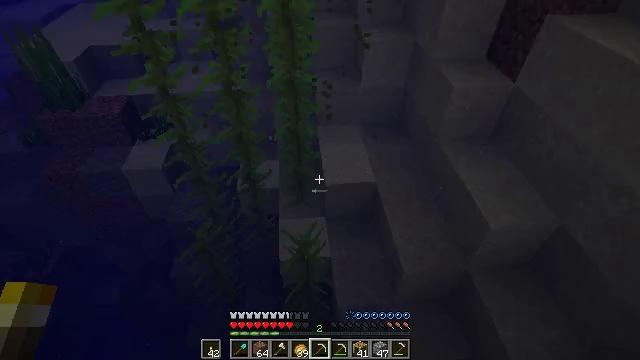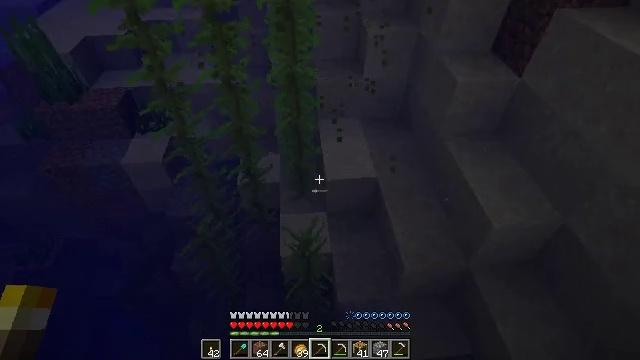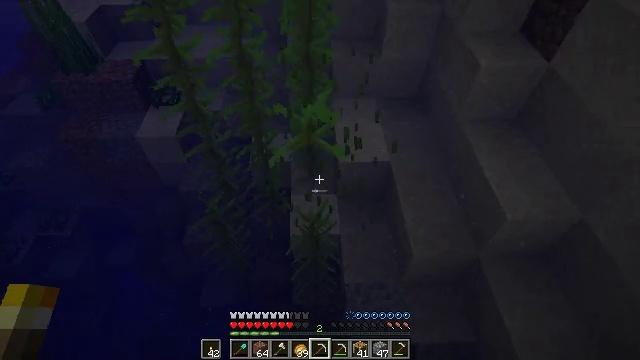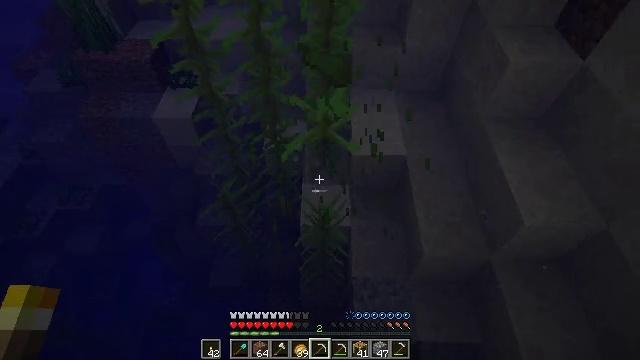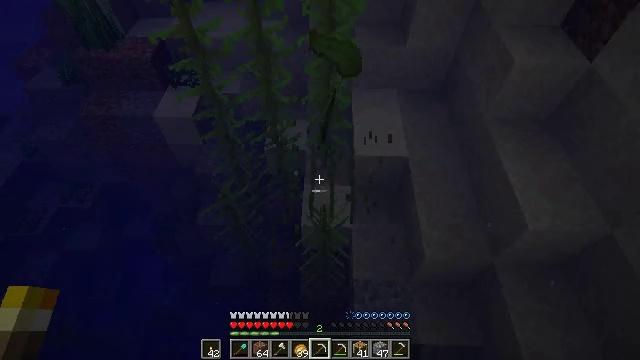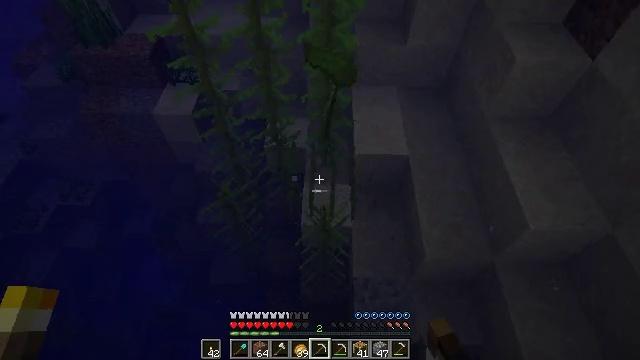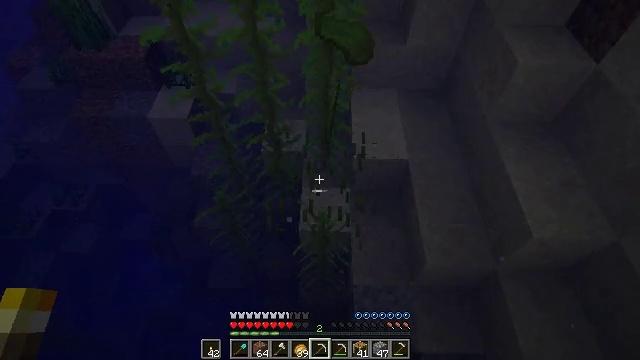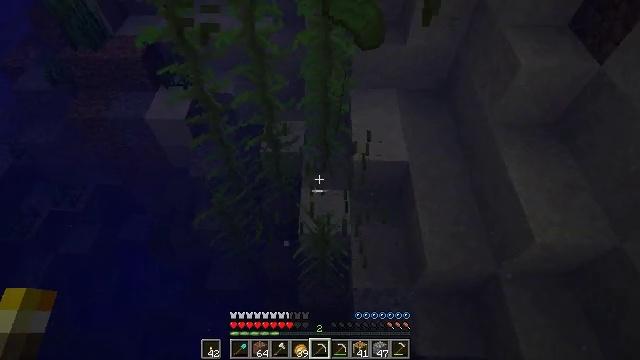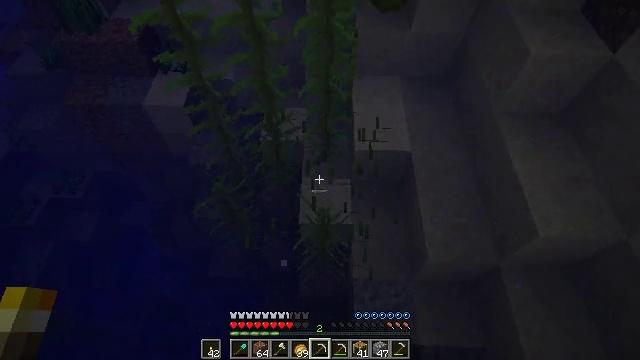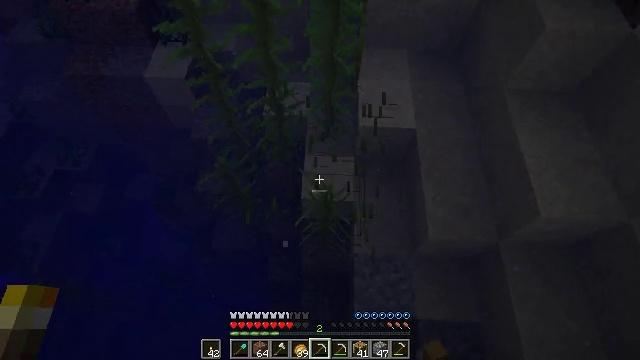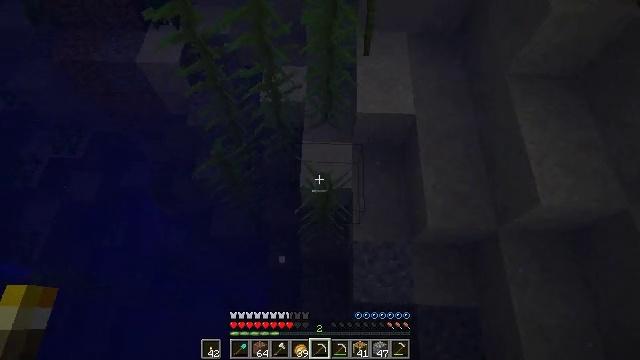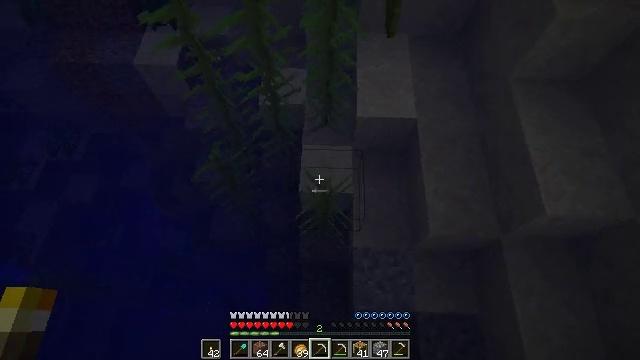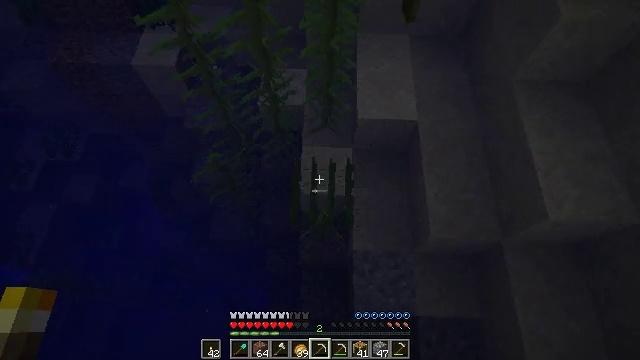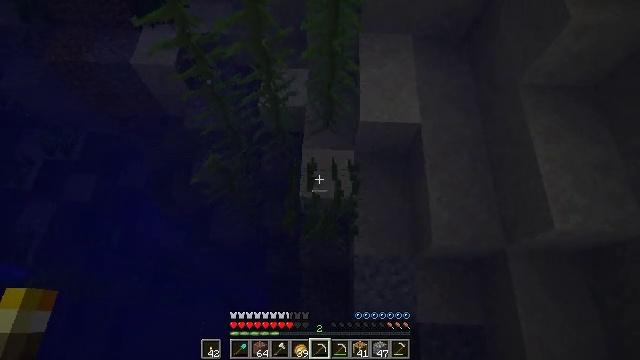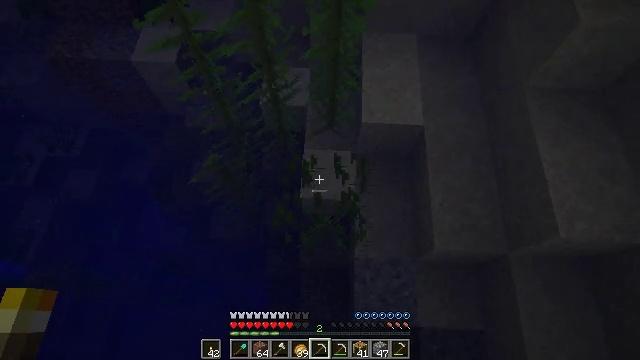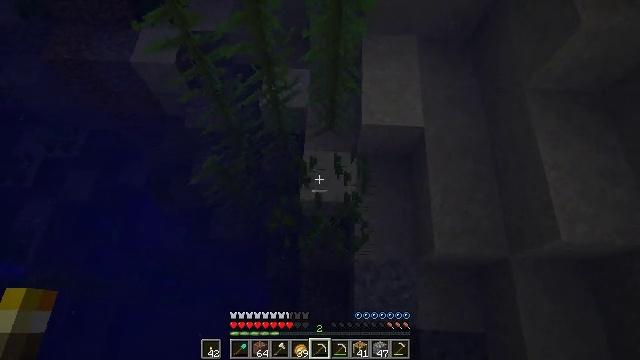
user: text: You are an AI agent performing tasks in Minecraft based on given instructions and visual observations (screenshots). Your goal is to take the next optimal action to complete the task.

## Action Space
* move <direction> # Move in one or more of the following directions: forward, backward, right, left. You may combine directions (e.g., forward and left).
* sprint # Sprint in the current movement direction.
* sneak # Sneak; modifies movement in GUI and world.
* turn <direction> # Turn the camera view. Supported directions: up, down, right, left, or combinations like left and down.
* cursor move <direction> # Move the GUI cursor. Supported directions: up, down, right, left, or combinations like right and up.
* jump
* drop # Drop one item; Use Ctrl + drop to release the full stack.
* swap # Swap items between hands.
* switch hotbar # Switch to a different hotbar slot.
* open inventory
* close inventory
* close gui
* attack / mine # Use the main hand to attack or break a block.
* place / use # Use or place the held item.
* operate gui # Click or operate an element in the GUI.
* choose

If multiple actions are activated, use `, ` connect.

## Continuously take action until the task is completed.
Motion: motion action
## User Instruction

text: Collect kelp by swimming through it.
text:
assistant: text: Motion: move forward, turn down, attack / mine
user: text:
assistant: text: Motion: move forward, turn left and down, attack / mine
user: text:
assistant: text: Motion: move forward, turn left and down, attack / mine
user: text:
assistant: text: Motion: move forward, attack / mine
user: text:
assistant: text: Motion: move forward, attack / mine
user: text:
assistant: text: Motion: move forward, attack / mine
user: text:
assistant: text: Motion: move forward
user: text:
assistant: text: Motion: move forward, turn down, attack / mine
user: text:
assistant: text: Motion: move forward, turn left and down, attack / mine
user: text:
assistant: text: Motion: move forward, turn down, attack / mine
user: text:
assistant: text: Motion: move forward
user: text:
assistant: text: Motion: move forward, attack / mine
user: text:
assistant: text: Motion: move forward, attack / mine
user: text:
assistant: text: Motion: move forward, attack / mine
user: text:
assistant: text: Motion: move forward
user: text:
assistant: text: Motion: move forward
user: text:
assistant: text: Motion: attack / mine